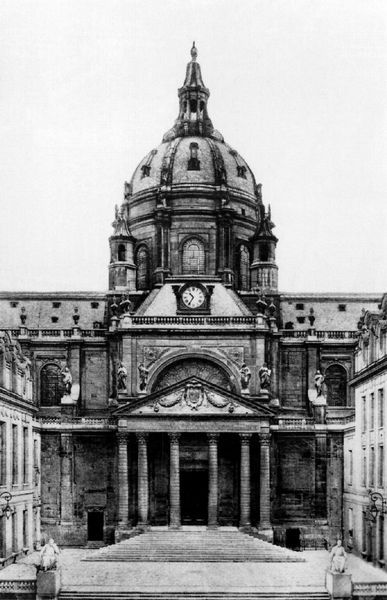
Titel: Paris, Kirche der Sorbonne
Künstler: Jacques Lemercier
Standort: Paris (EU - F)
Schlagwörter: weiß, frankreich, laterne, paris, schwarz, säule, säulen, tür, dach, gebäude, architektur, barock, kirche, turm, fassade, giebel, hof, weis, platz, figuren, kuppel, treppe, treppen, uhr, tor, foto, fotografie, eingang, palast, dom, schwarzweiss, kathedrale, rom, portal, pforte, portikus, wien, vorhalle, ür, statur, tympanonfeld, klasszismus, fotografie+